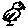
Label: bird